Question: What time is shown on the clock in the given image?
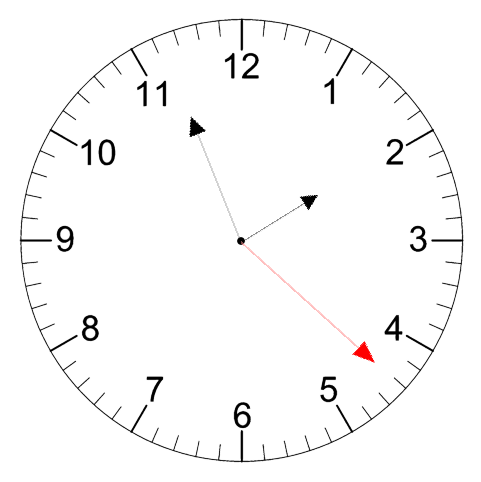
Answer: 01:56:22